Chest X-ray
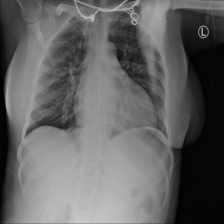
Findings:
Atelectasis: negative
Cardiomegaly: positive
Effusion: negative
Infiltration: negative
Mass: negative
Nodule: negative
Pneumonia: negative
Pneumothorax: negative
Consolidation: negative
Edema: negative
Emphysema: negative
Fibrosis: negative
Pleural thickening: negative
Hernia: negative